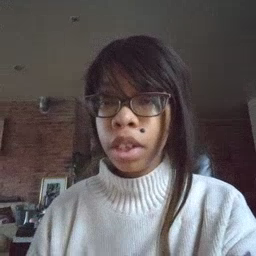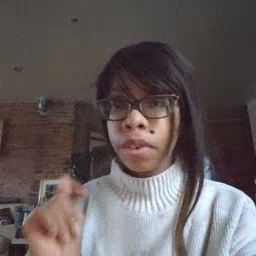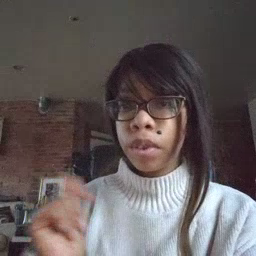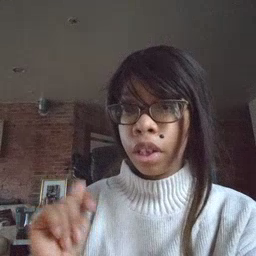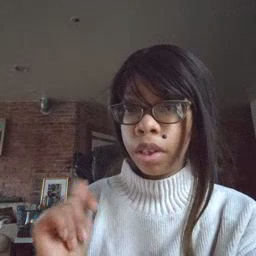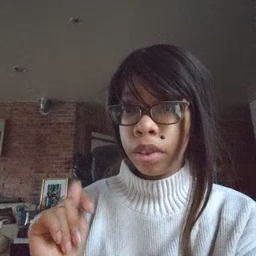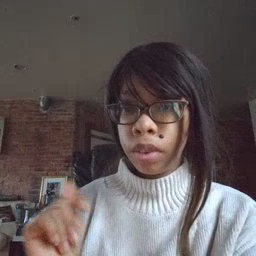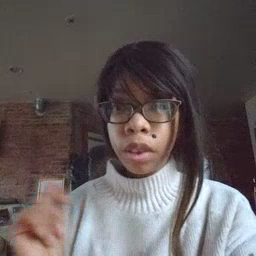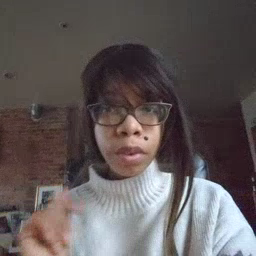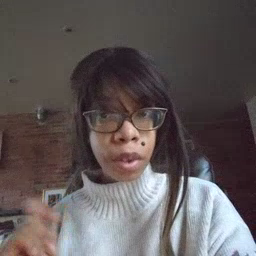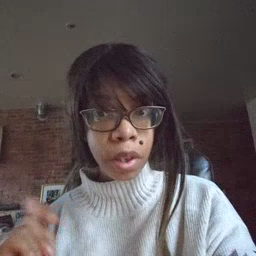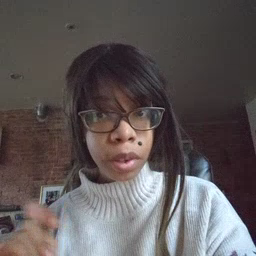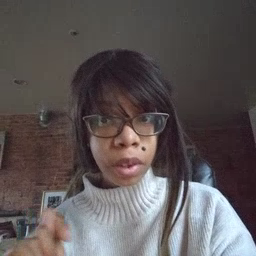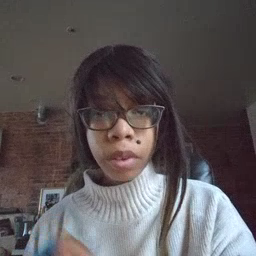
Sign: potty